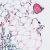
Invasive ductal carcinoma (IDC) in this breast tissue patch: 0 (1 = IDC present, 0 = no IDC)